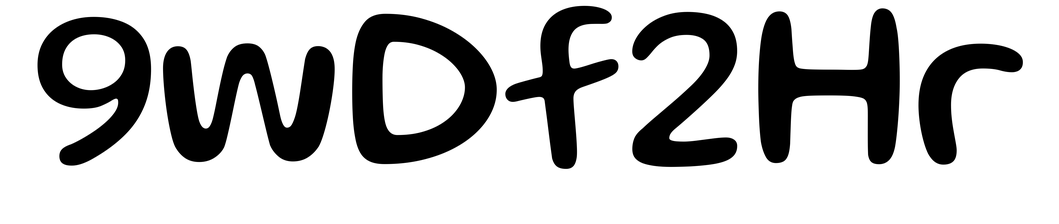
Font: Gluten_Regular